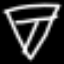
Label: diamond